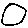
Label: circle